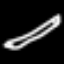
Label: pencil